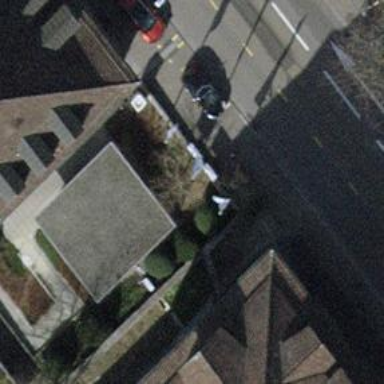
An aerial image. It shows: Surveillance system is in place.